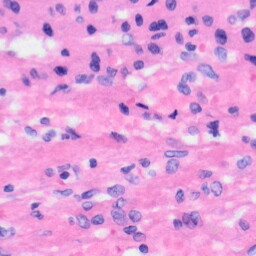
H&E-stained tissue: Liver